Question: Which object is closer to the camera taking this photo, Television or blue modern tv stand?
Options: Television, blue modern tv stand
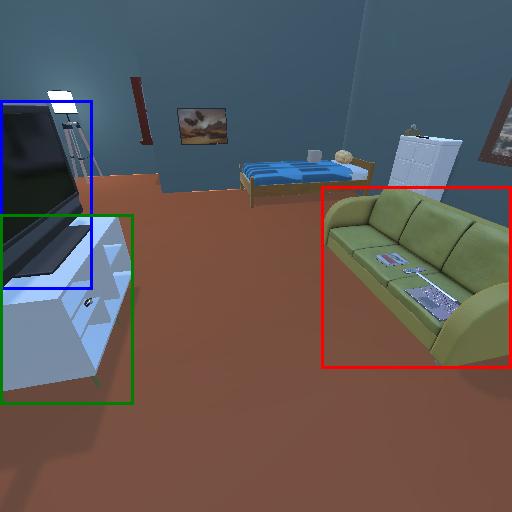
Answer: Television